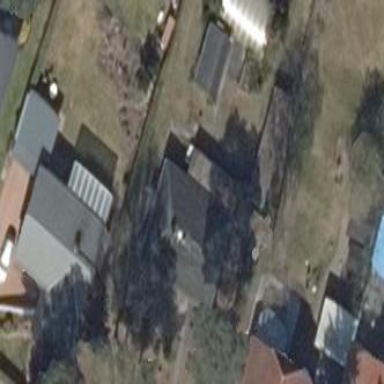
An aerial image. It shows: Detached building with hipped roof.